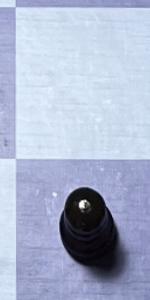
Label: Pawn_Black